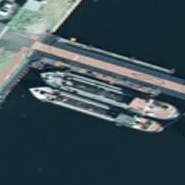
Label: Sand_carrier